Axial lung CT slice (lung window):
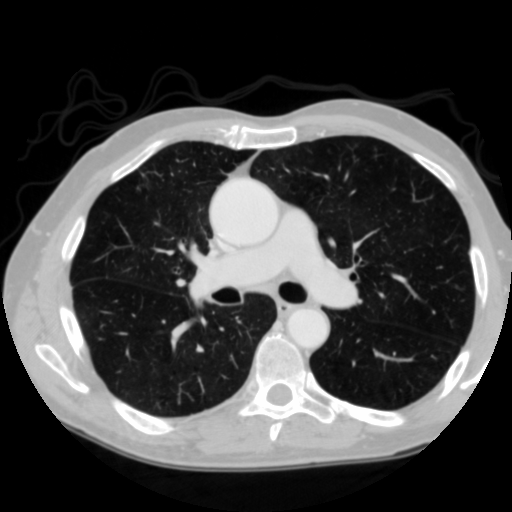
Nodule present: no